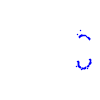
Particle: proton